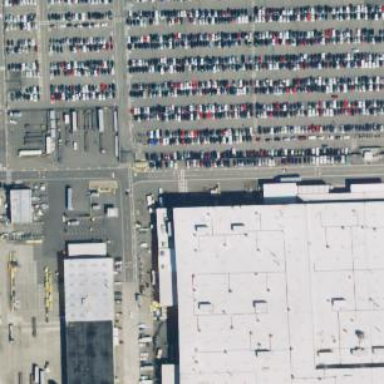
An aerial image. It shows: Parking area with surface.